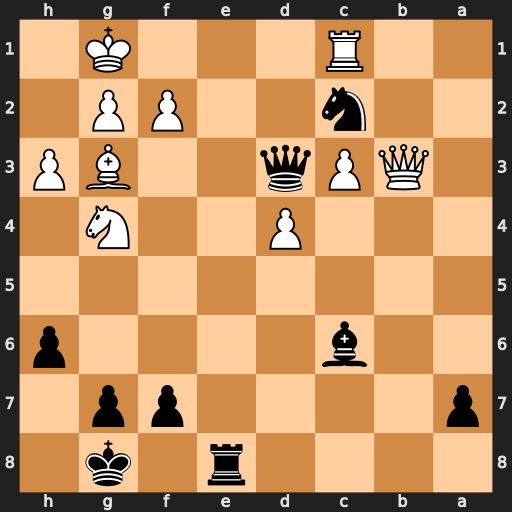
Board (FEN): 4r1k1/p4pp1/2b4p/8/3P2N1/1QPq2BP/2n2PP1/2R3K1
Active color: b
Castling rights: -
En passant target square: -
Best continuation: Nxd4 Qxf7+ Kxf7